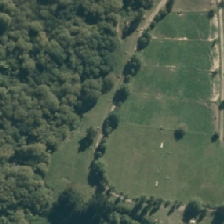
Land cover: shortrotation_cropland